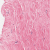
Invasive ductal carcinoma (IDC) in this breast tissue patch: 0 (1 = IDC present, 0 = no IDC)